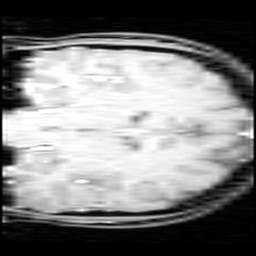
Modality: inplaneT1
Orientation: coronal
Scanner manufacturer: ge
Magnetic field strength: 3 T
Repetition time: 0.25 s
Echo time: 0.0036 s